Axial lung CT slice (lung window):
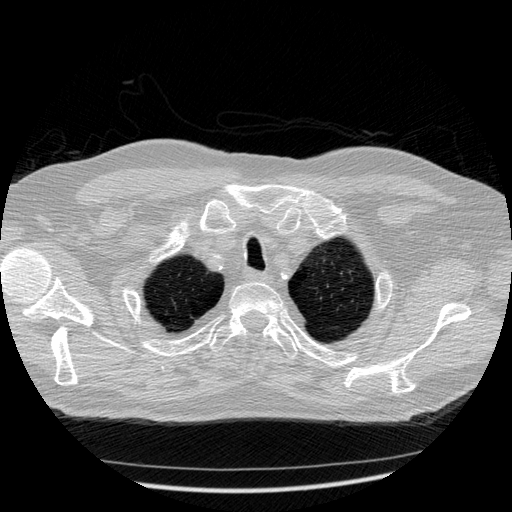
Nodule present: no